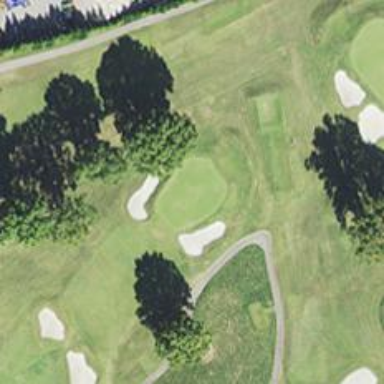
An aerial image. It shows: Golf hole.